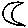
Label: moon